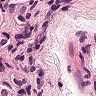
Metastatic tissue present: yes